Field crop: maize
Growth stage: 2
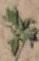
Species: atriplex